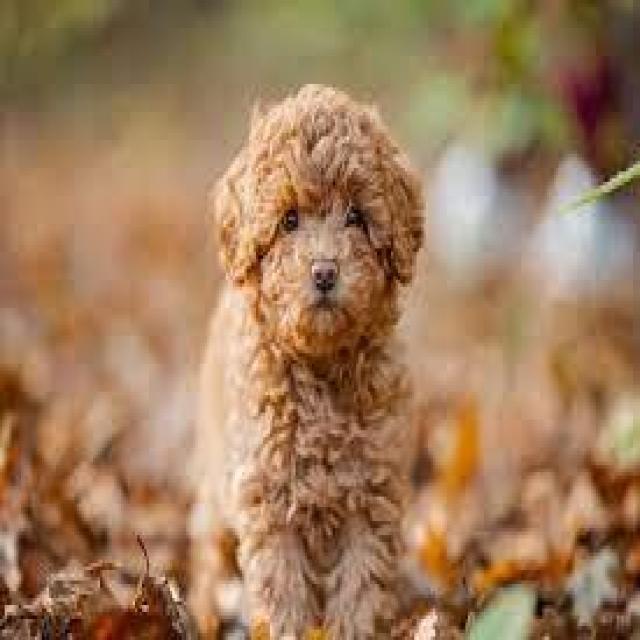
Healthy canine skin — no visible lesions, inflammation, or abnormalities. The skin and coat appear normal.